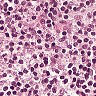
Metastatic tissue present: no